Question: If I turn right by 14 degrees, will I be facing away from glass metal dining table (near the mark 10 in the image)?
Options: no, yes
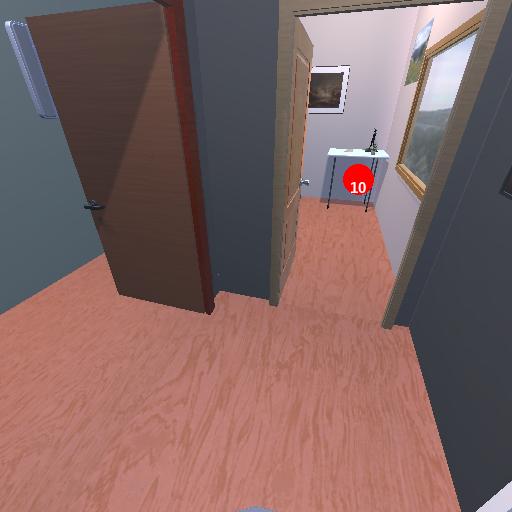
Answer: no